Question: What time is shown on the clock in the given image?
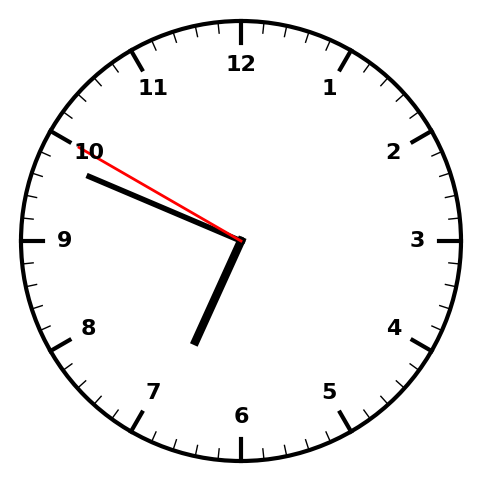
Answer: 06:48:50